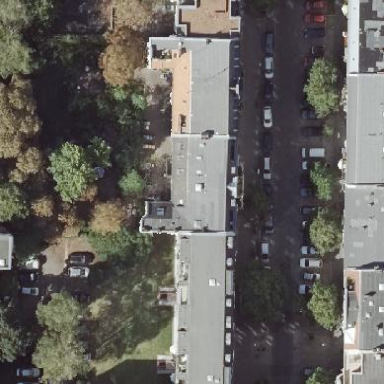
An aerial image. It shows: Residential building with unique double saltbox roof shape.